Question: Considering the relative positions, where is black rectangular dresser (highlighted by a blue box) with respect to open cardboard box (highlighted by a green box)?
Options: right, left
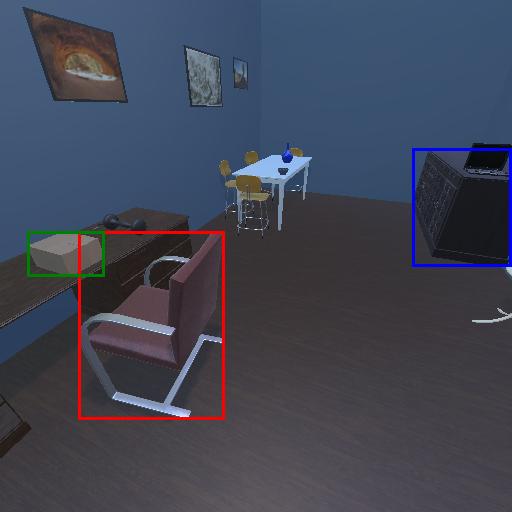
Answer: right